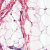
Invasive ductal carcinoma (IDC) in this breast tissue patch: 0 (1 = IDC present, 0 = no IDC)